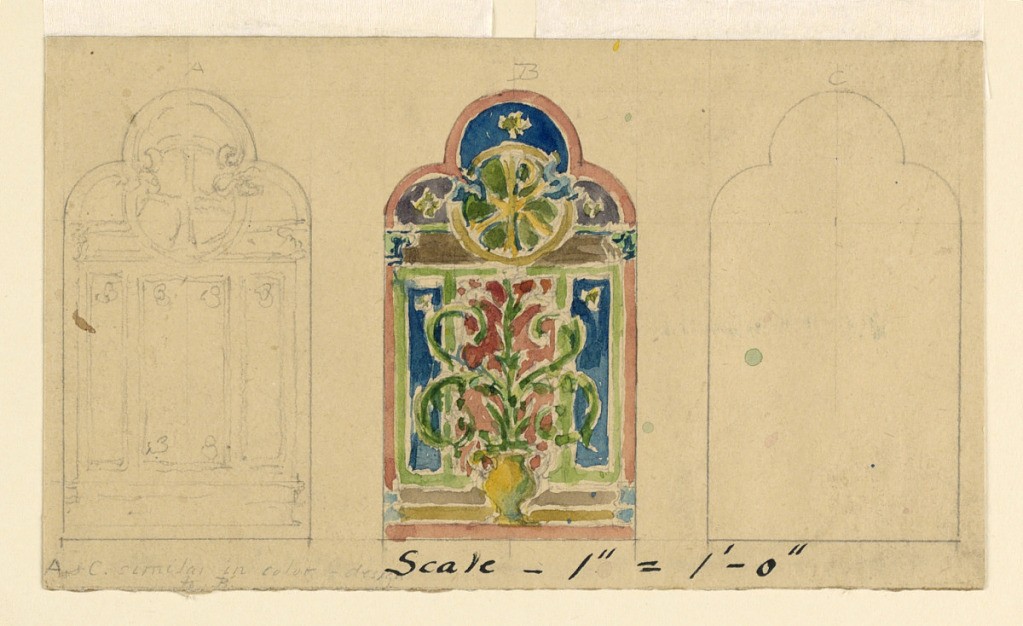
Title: Designs for Memorial Plaques
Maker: John La Farge, American, 1835–1910
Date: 1880–1900
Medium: Graphite and watercolor on paper
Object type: Drawing
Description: Three projects for trefoil arched memorial plaques. Center (B) completed, shows a tree-of-life motif; left (A) in graphite only, showing three vertical panels; right (C) blank, showing outline only.